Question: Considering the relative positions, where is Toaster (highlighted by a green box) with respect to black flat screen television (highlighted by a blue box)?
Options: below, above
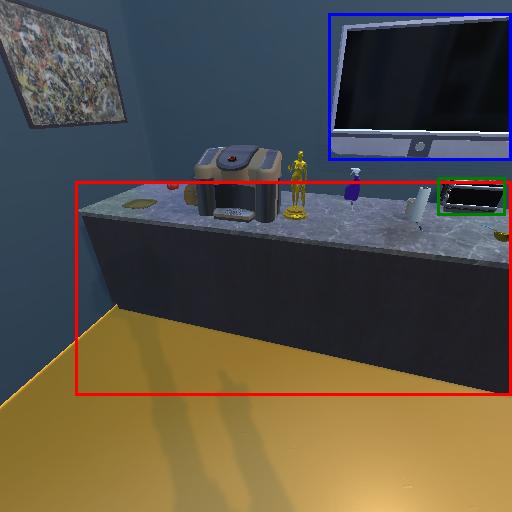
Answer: below